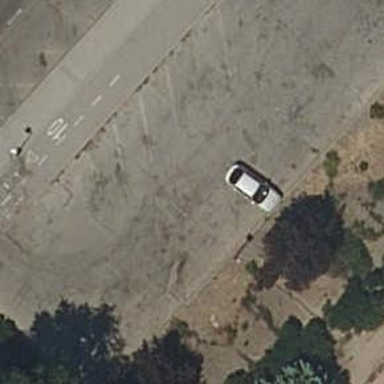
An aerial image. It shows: Road serving as parking aisle.